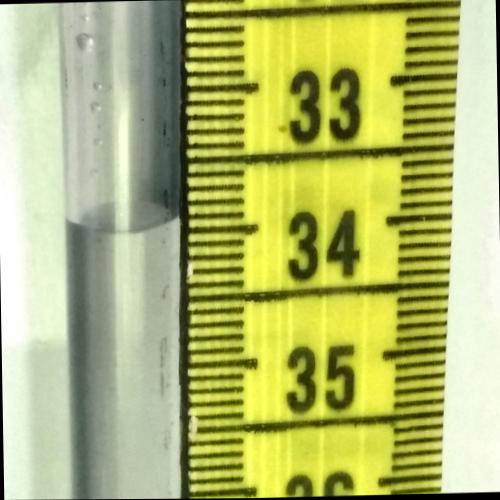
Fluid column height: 33.9 cm